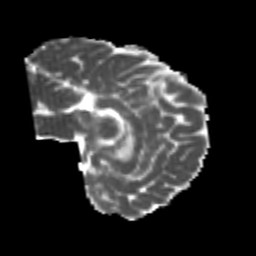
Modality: MD
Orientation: sagittal
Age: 23
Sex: female
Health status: healthy
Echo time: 0.074 s